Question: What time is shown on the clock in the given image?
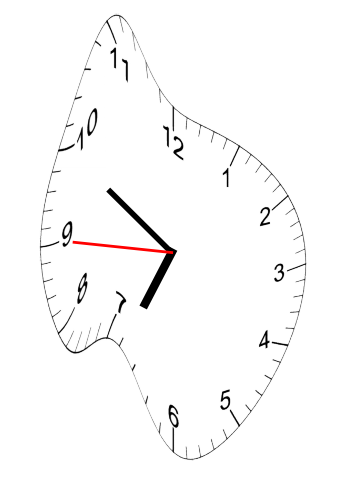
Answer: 06:49:45